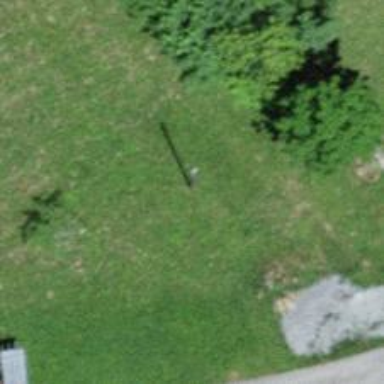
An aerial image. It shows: Utility pole as the man-made structure.